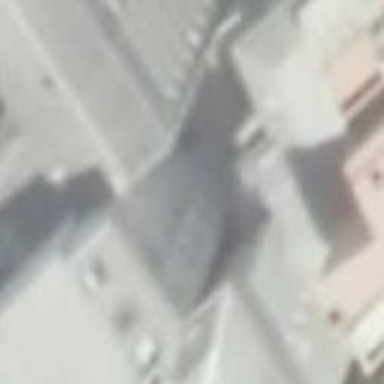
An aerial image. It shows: Part of building.